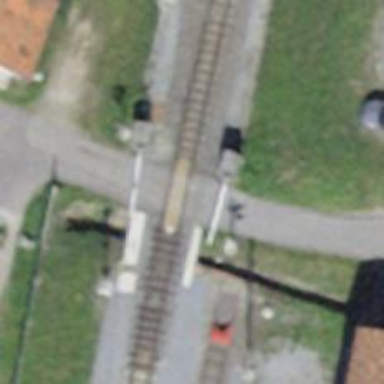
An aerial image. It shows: Level crossing on the railway with lights and full barrier.